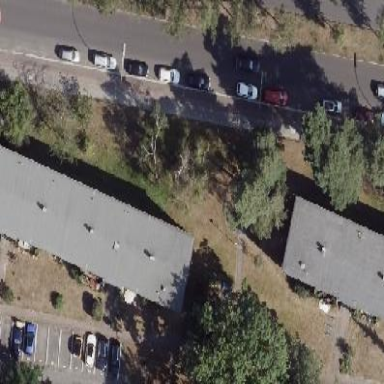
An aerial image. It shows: Flat-roofed apartment building.